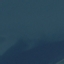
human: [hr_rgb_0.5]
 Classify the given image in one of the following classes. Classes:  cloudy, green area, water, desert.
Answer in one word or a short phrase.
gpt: water